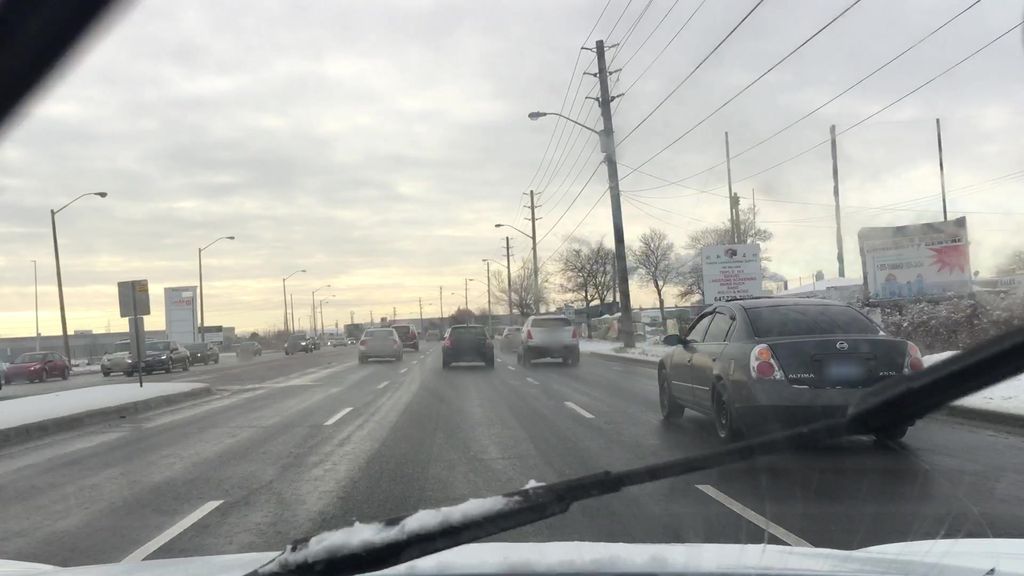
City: toronto